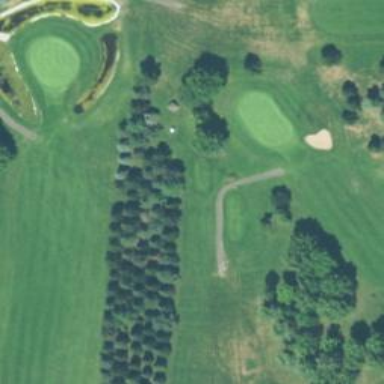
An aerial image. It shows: Path for both roads and golfers.